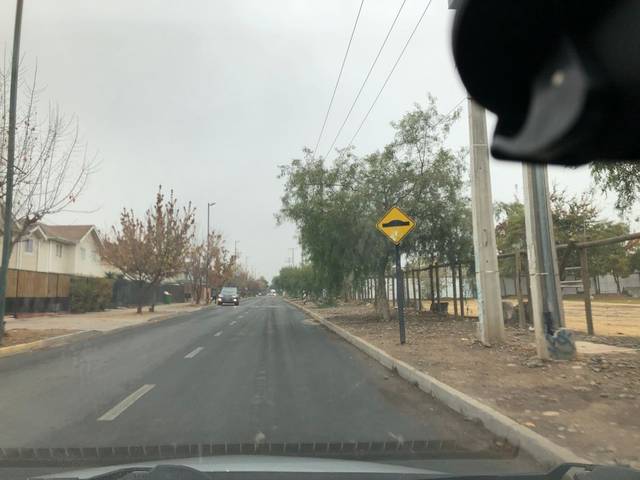
Region: Chile
Coordinates: -33.599, -70.586